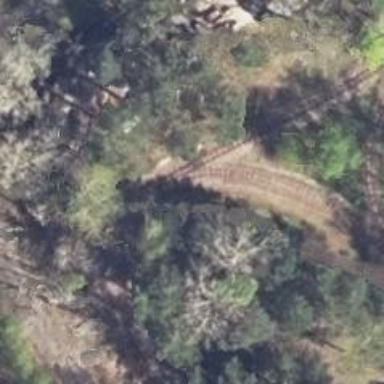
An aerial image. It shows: Railway switch.